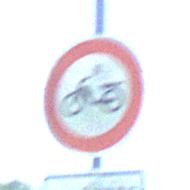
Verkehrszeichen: VerbotMofas
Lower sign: ZeitangabenMitBeschraenkungAufWochentage7
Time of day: Midday
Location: Outdoor (Nature)
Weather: Clear
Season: Summer
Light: Natural